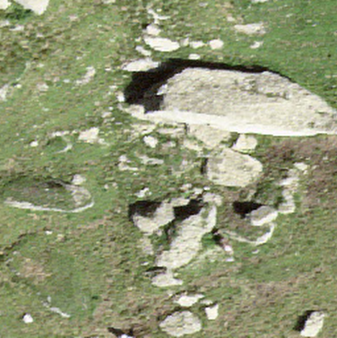
Label: bouldering_area